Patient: sex F, age 83
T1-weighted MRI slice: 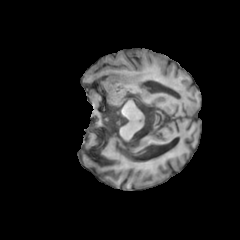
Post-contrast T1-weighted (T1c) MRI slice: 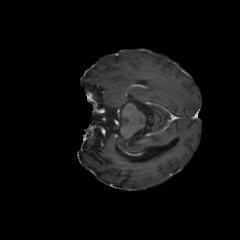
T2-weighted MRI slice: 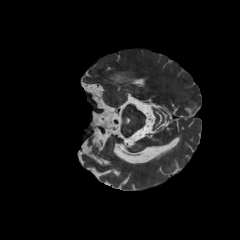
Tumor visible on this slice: yes
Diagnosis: Glioblastoma, IDH-wildtype
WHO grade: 4